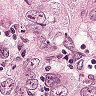
Metastatic tissue present: yes